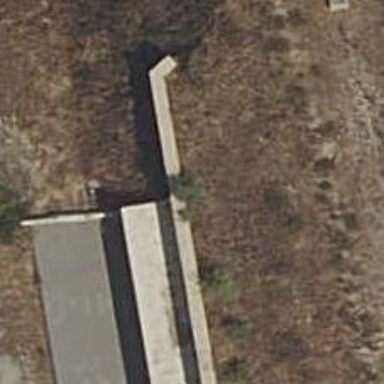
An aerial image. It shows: Retaining wall.